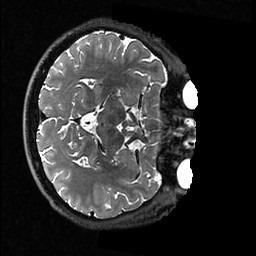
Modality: T2w
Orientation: axial
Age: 48
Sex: male
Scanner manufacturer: ge
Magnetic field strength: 3 T
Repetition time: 3.202 s
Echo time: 0.06623 s